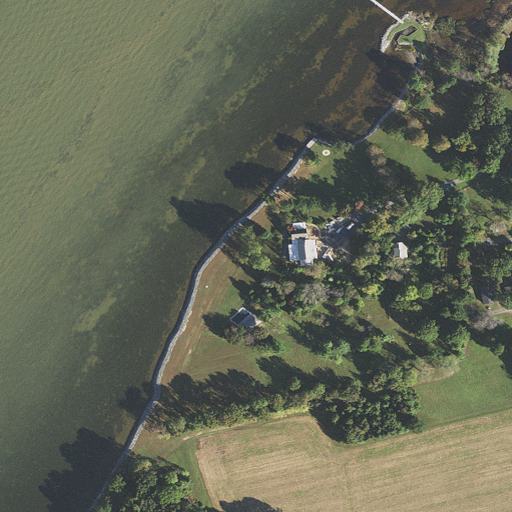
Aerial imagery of cape in Maryland named Long Point containing open water, cultivated crops, pasture, woody wetlands, open development, grassland, shrub, herbaceous wetlands, medium intensity development, mixed forest, and evergreen forest